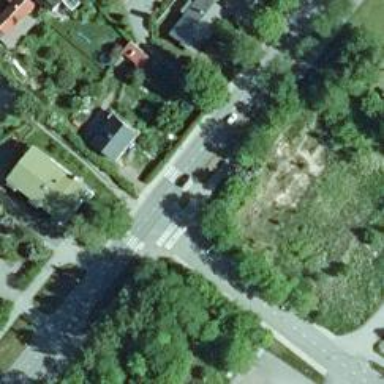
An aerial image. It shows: Marked crossing on asphalt cycleway road.